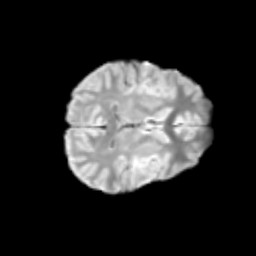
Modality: T2w
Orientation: axial
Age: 13
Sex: female
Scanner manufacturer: siemens
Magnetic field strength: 3 T
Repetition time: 3.8 s
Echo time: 0.07 s